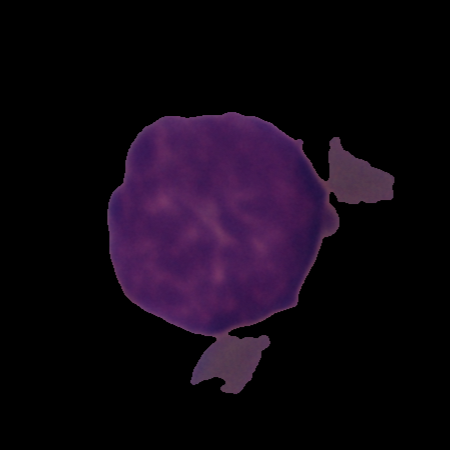
Label: cancer